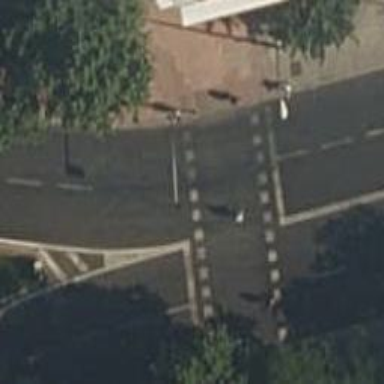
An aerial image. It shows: Road with traffic signals and zebra crossing with traffic signals.